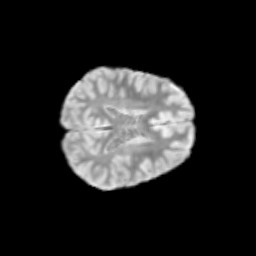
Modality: T2w
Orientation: axial
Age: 11
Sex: male
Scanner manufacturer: siemens
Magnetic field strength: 3 T
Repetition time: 3.8 s
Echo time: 0.07 s